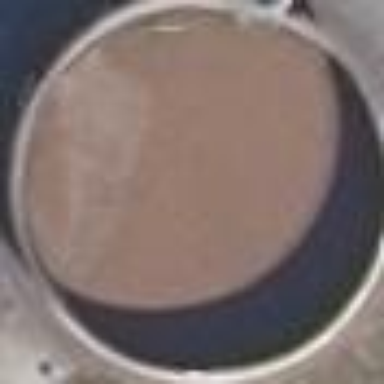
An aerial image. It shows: Image of wastewater.